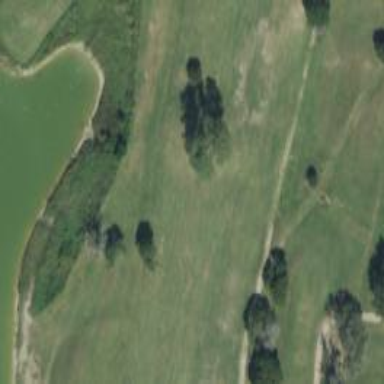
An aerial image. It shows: View of golf hole.